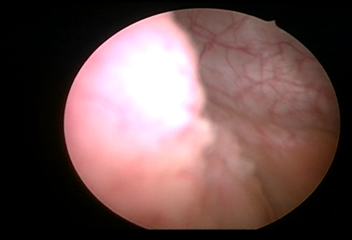
Modality: WLC
Class: Normal mucosa
Bladder cancer association: No